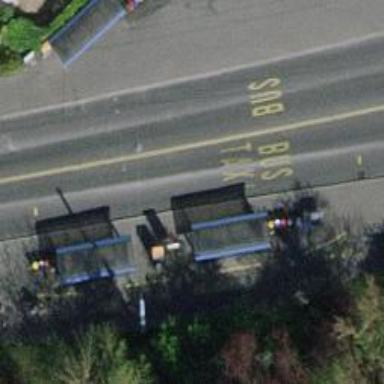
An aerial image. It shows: Bus stop for trolleybuses with designated stop position.